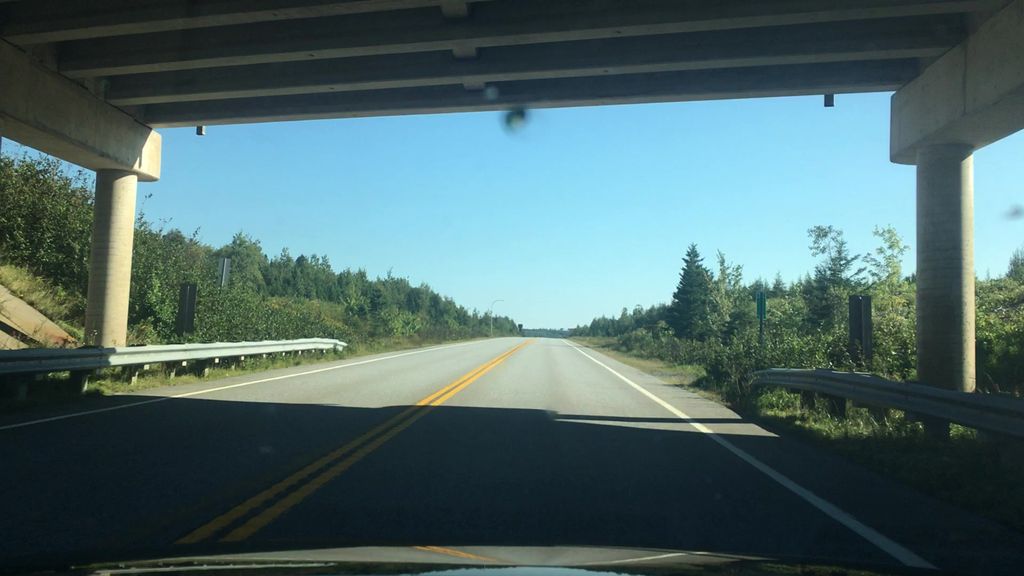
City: halifax